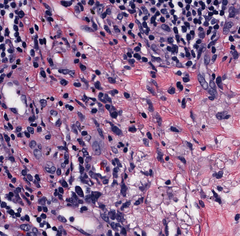
Tumor epithelial tissue: no
Tumor-associated stroma tissue: yes
Normal tissue: no